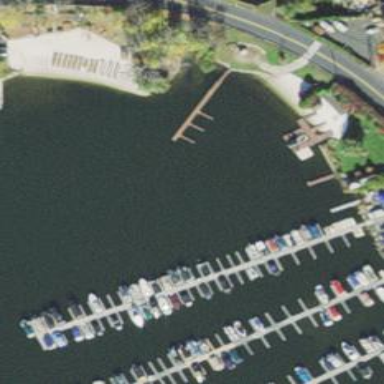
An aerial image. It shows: Man-made pier.